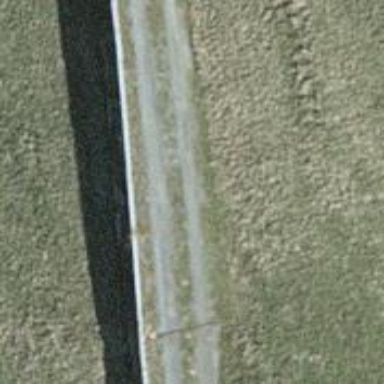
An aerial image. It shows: Track with grade 3 tracktype.